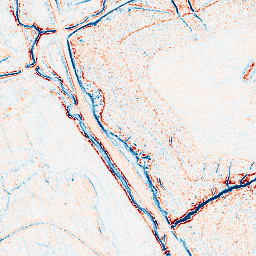
Category: edge_preserving
Decomposition family: anisotropic_diffusion
Decomposition parameters: iterations: 10
kappa: 100
gamma: 0.1
Upsampling method: quartic
Upsampling parameters: scale: 4
Upsampling scale: 4